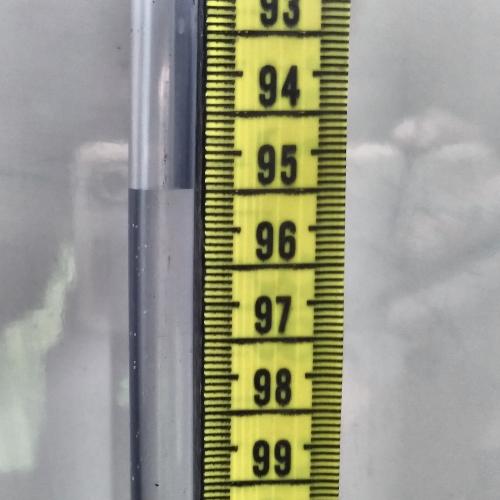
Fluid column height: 95.5 cm